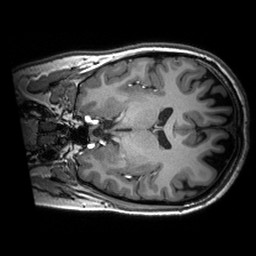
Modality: T1w
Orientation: coronal
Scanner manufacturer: siemens
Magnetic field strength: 3 T
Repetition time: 2.53 s
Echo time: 0.00288 s